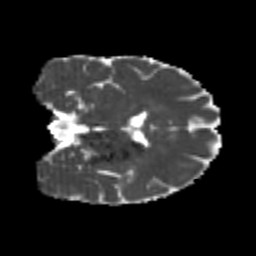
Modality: MD
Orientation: coronal
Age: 23
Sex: female
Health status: healthy
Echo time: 0.074 s